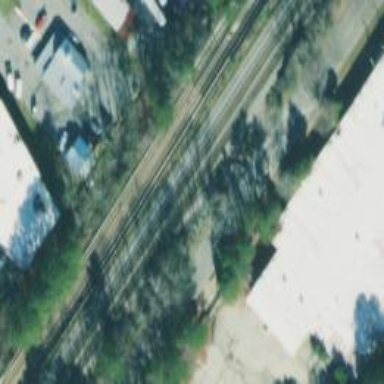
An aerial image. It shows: Railway spur junction.